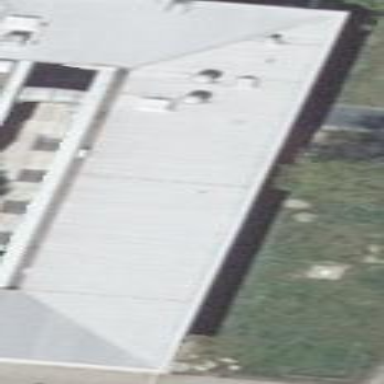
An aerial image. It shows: Part of building.